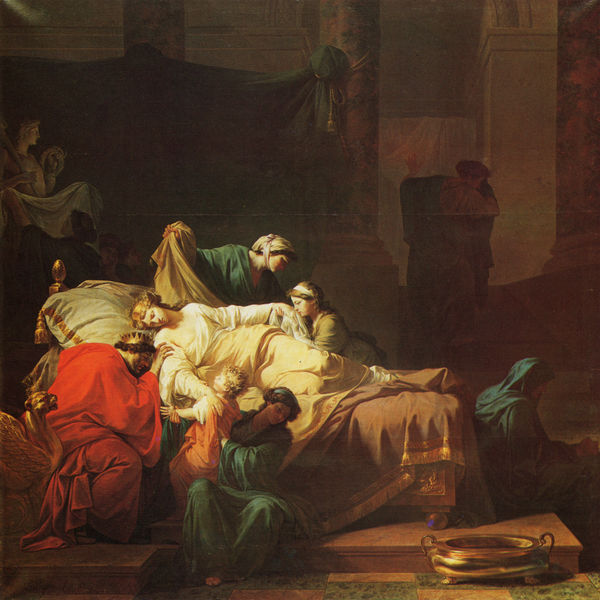
Titel: La mort d'Alceste, Der Tod der Alkeste
Künstler: Pierre Peyron
Standort: Paris
Institution: Musée du Louvre
Schlagwörter: dunkel, flügel, gemälde, hand, körper, mann, schatten, wasser, weiß, gelb, grün, menschen, mädchen, sitzen, braun, frau, geste, hell, hintergrund, holz, licht, marmor, orange, pfeiler, raum, rücken, szene, säule, säulen, zimmer, rot, schloss, tier, tuch, beige, blond, hemd, jung, wand, architektur, falten, gesicht, mensch, samt, schale, tod, tot, trauer, innenraum, vorhang, boden, figur, fransen, geistlicher, gewand, gold, interieur, reich, stoff, tücher, decke, familie, gewänder, innen, kind, mutter, nachthemd, saum, tochter, theater, borte, krone, renaissance, keramik, kopfbedeckung, magd, küssen, liegen, schwan, mauer, hocker, rand, saal, schemel, treppe, kissen, könig, kopftuch, bedienstete, bett, stufe, lichteinfall, laken, podest, edel, junge, stofflichkeit, knie, liegend, halle, belichtung, gefäß, antike, krank, palast, weinen, fliesen, salbung, brokat, liege, bettpfosten, erleuchtet, herrschaftlich, sterben, totenbett, angewinkelt, krankheit, schmerz, toga, dramatisch, fabel, wesen, kniend, fabelwesen, baldachin, königin, löwe, schreibpult, teuer, david, krankenbett, beweinung, gebettet, dienerinnen, theatralisch, kisse, tränen, tafelbild, klagen, sterbeszene, geburt, sorge, lager, shilouette, zentriert, decken, podium, herrlich, toto, ammen, trauernd, spinx, bettschüssel, erschlafft, frauengestallt, mädcken, mönchen